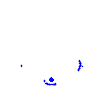
Particle: pion